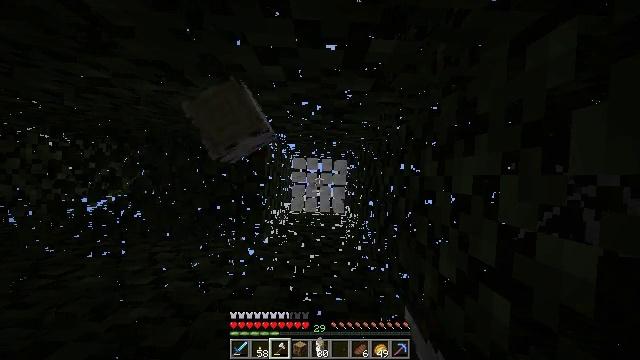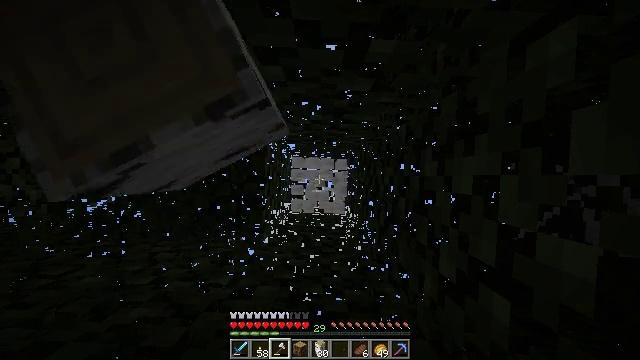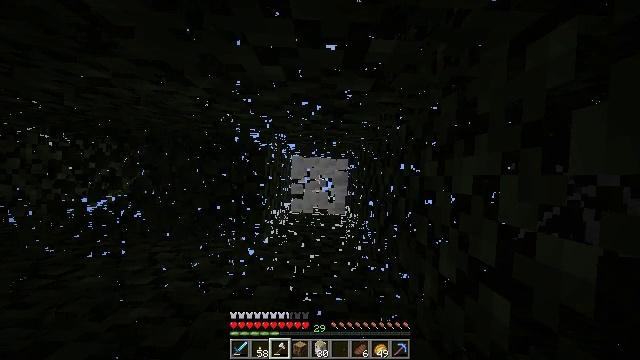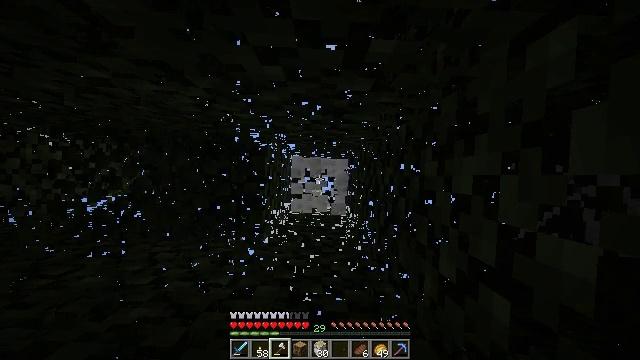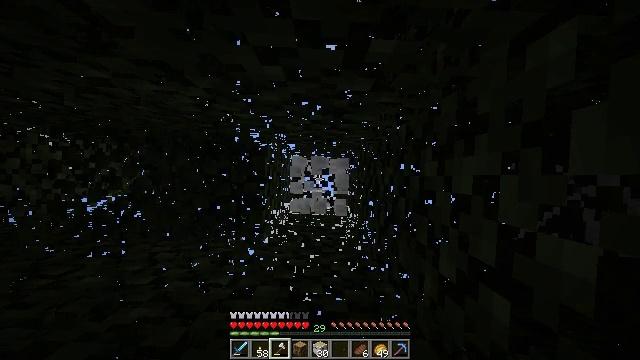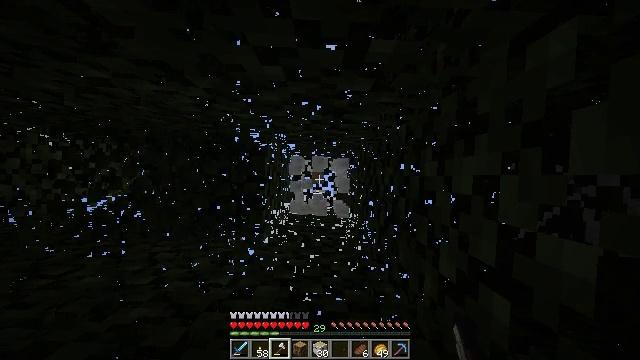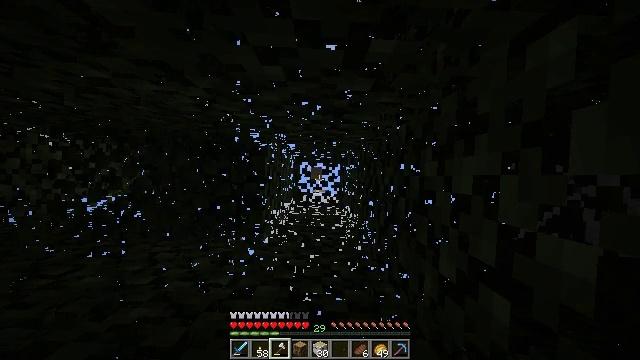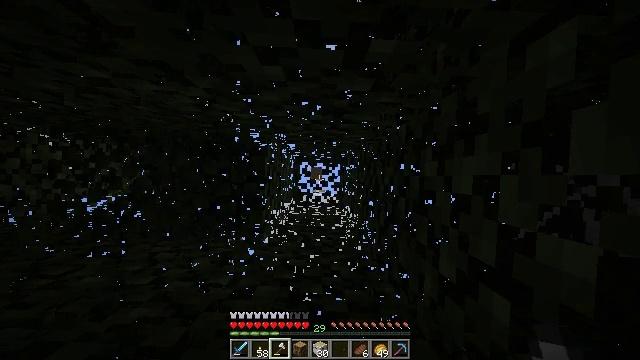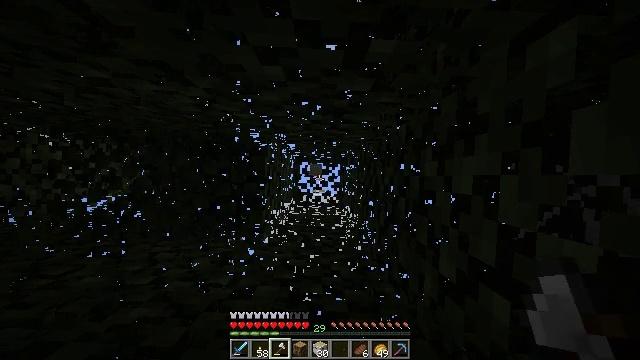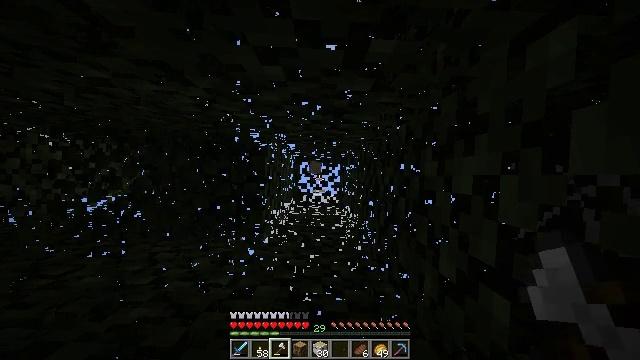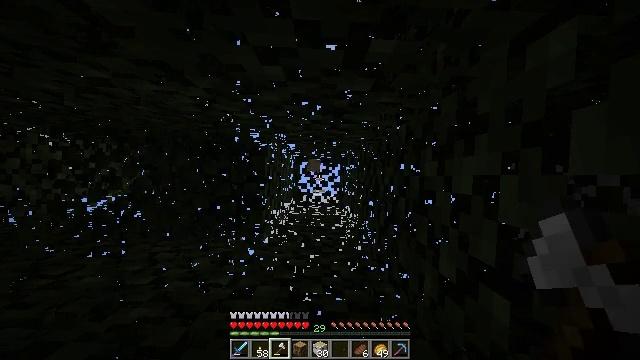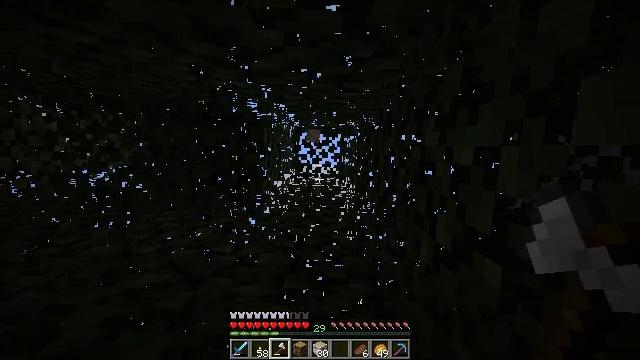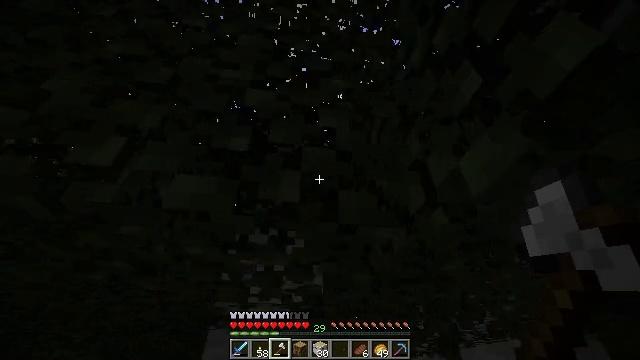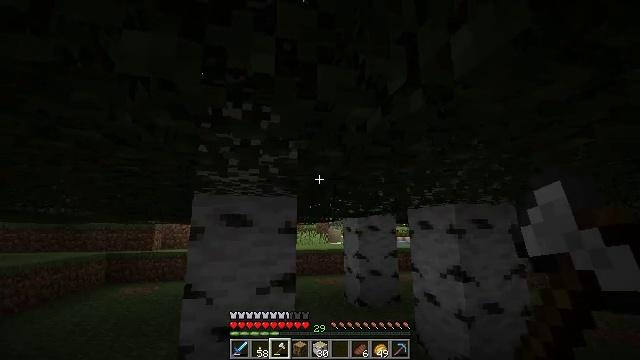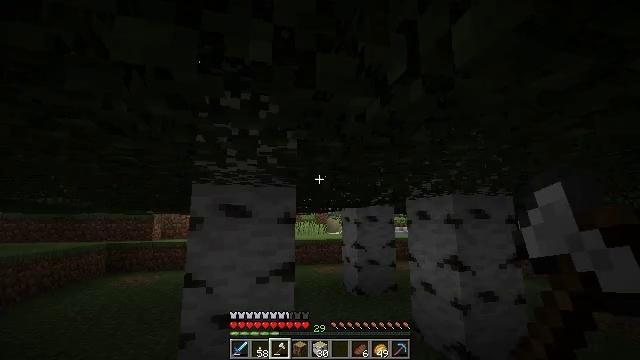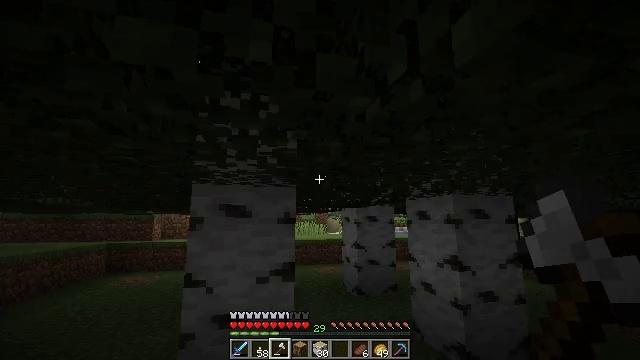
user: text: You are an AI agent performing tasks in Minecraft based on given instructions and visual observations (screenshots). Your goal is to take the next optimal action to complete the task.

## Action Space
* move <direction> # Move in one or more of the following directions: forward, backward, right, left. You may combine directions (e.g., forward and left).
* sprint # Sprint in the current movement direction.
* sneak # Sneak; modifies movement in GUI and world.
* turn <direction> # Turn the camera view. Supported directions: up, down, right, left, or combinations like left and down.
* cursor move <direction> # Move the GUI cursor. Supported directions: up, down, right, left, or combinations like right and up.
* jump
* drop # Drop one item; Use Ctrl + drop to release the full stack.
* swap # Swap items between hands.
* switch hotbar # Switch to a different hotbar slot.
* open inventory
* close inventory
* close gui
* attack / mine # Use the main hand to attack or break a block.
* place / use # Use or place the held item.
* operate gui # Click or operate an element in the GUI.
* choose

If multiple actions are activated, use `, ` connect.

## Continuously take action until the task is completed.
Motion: motion action
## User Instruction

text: Mine the birch log from the tree.
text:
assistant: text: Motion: attack / mine
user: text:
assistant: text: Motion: attack / mine
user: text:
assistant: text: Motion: attack / mine
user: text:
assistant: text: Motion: attack / mine
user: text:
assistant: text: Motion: attack / mine
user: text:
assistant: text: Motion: no_op
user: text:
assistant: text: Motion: no_op
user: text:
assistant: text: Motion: no_op
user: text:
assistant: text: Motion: no_op
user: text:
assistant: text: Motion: no_op
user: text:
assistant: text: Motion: turn down
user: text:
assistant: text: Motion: turn right and down
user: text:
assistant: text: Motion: turn right and down
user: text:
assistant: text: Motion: turn down
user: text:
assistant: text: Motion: no_op
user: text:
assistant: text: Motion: no_op
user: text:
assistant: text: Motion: turn left
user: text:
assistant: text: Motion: turn left
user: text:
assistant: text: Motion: turn left
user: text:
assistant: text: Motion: no_op
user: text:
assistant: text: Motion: turn left and down, attack / mine
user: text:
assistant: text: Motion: turn left and down, attack / mine
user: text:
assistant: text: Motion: turn left and down, attack / mine
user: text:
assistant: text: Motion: turn down, attack / mine
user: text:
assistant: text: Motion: attack / mine
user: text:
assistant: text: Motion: turn up, attack / mine
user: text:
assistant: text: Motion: turn up, attack / mine
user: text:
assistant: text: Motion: turn up, attack / mine
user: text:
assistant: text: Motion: attack / mine
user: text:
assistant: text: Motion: attack / mine